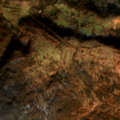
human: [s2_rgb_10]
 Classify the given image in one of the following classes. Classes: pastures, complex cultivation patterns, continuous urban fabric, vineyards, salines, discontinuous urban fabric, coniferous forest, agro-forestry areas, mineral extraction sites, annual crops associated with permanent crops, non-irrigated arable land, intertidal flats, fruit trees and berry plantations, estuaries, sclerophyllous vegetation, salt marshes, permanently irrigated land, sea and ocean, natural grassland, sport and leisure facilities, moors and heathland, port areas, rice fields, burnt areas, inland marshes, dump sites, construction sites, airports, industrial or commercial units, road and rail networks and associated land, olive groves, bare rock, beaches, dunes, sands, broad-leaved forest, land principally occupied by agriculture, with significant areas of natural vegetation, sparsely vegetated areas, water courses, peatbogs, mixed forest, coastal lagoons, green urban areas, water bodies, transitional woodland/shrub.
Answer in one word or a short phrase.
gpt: land principally occupied by agriculture, with significant areas of natural vegetation, broad-leaved forest